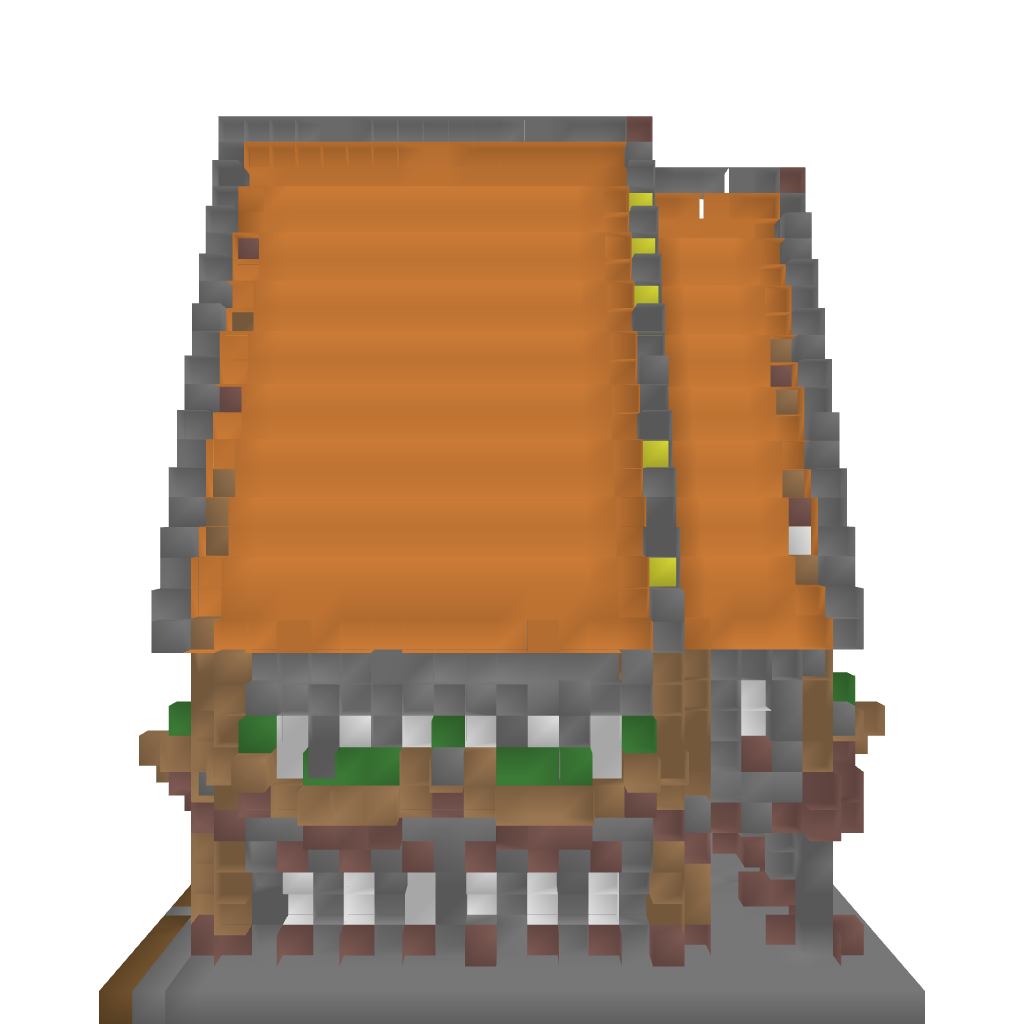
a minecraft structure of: Medieval House 1 high quality